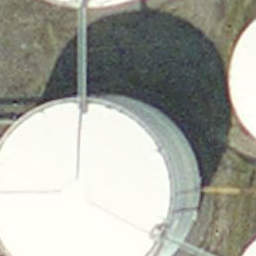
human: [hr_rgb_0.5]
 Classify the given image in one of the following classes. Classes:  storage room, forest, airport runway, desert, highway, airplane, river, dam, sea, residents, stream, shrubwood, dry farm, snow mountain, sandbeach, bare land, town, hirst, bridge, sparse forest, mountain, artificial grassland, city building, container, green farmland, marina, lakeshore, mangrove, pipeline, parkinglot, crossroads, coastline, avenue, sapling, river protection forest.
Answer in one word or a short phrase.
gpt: storage room